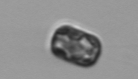
Label: Thalassiosira